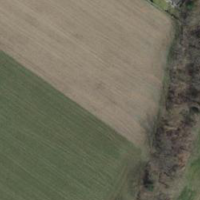
EUNIS habitat code: 52
Species observed at this site:
Lasiommata megera